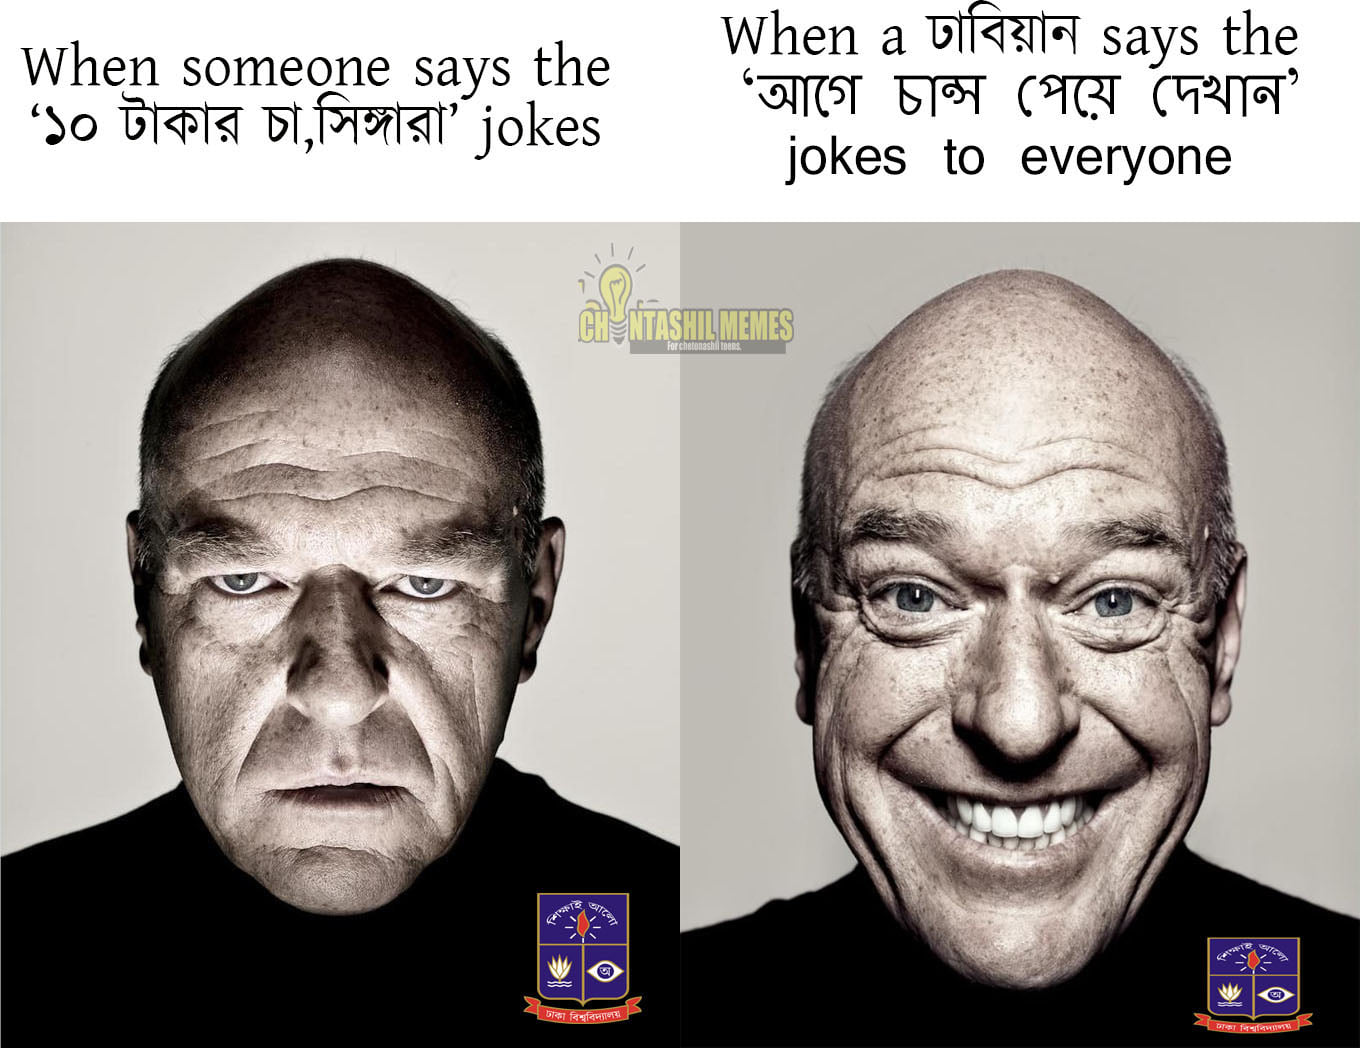
Caption: When someone says the '১০ টাকার, চা সিঙ্গারা' jokes    When ঢাবিয়ান says the 'আগে চান্স পেয়ে দেখান' jokes to everyone
Label: non-hate